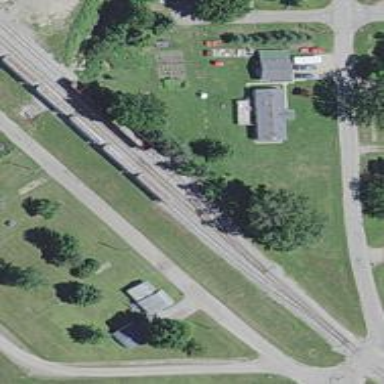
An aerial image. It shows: Railway siding with rails.